Field crop: maize
Growth stage: 2
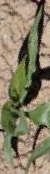
Species: maize